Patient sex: F
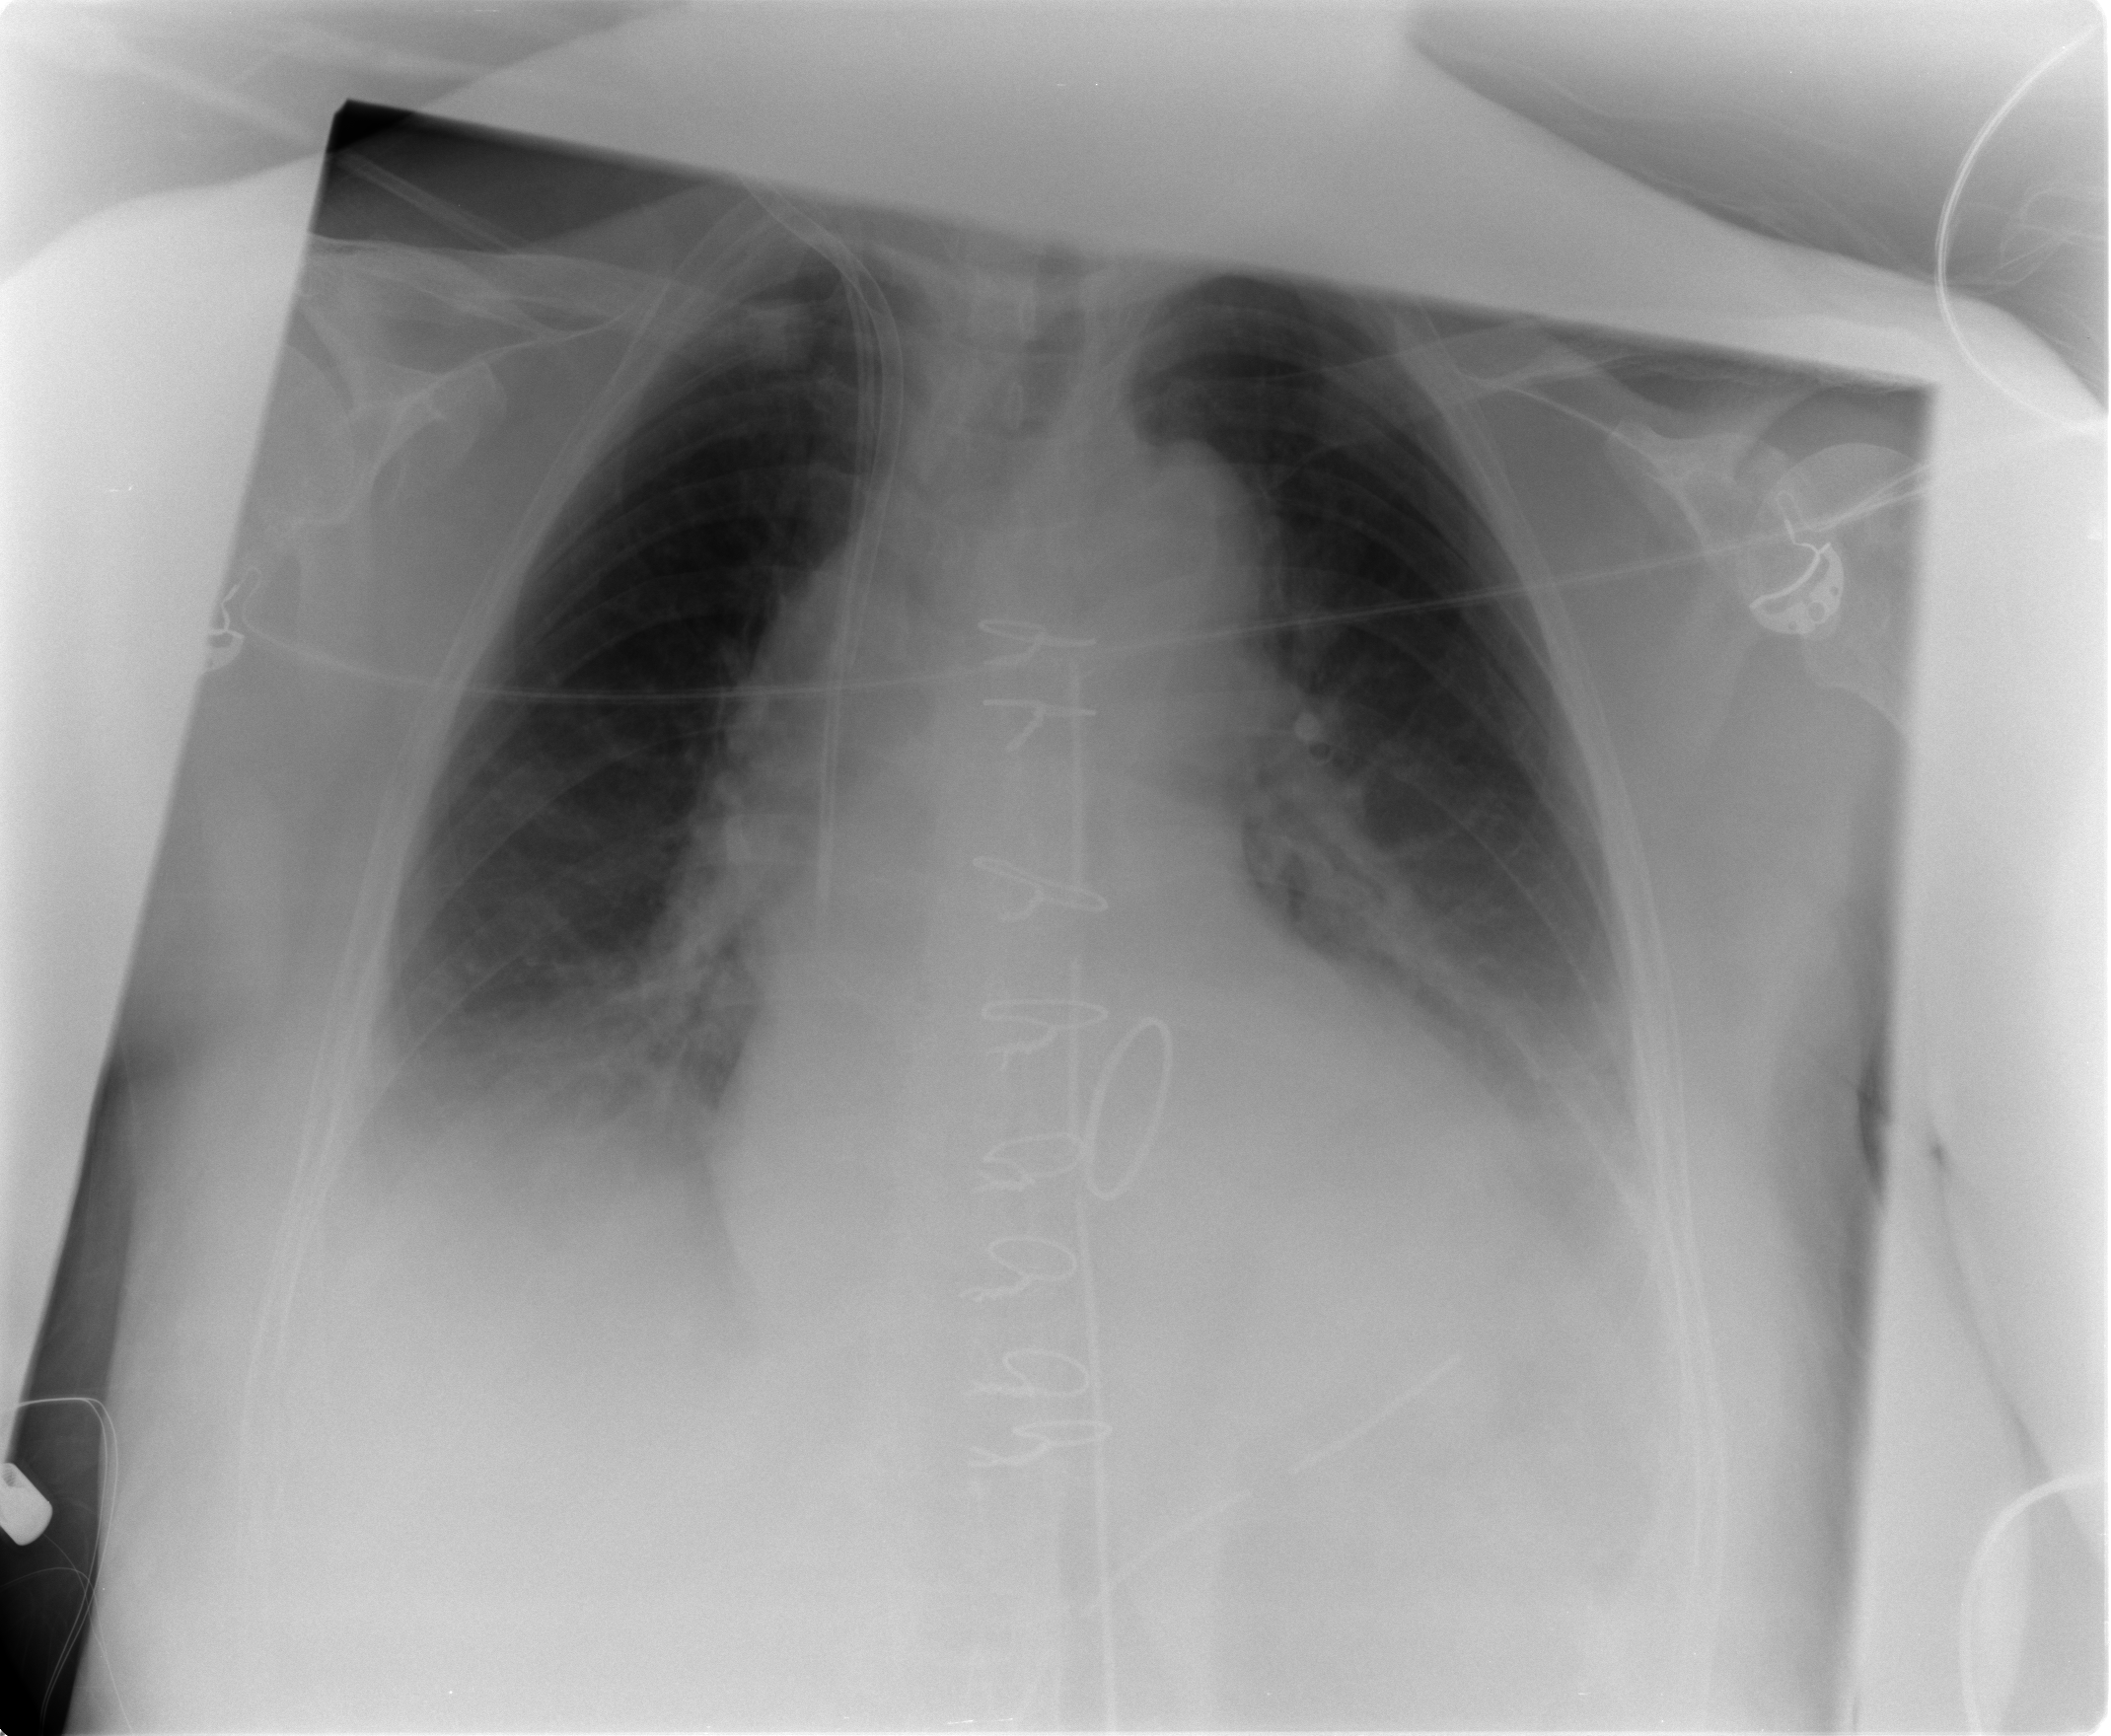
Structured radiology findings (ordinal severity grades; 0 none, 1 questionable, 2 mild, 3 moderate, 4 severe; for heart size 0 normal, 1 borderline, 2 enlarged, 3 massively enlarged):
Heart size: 0
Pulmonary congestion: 2
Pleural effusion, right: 1
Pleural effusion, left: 2
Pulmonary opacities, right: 0
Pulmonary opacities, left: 0
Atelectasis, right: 2
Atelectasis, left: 2